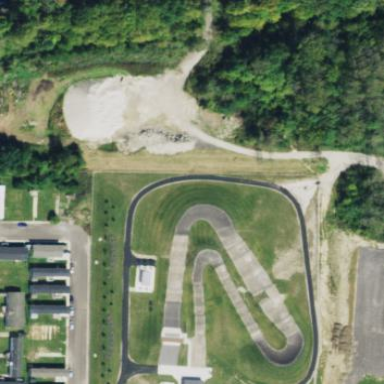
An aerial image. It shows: Motocross raceway for thrilling motocross sports.